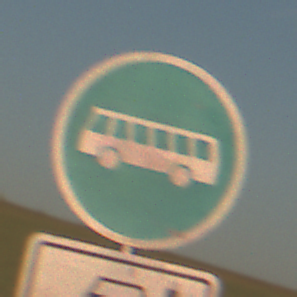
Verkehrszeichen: Busssonderstreifen
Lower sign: MehrspurigeFahrzeugeFrei11
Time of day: SunriseSunset
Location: Outdoor (Nature)
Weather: PartlyCloudy
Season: NotSpecified
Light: Natural